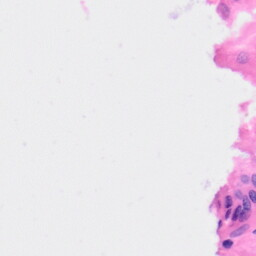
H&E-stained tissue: Kidney